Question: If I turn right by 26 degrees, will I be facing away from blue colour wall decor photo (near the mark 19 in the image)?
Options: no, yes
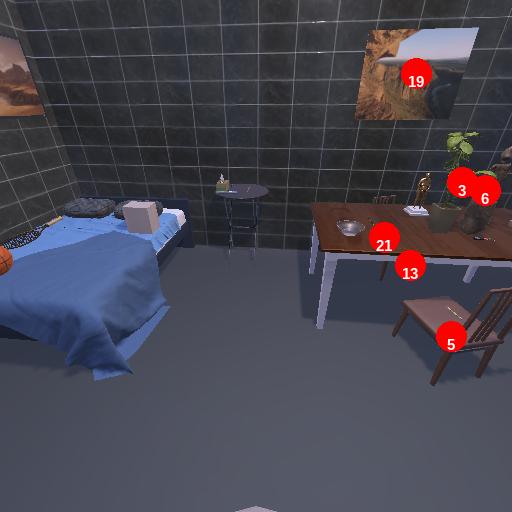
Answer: no